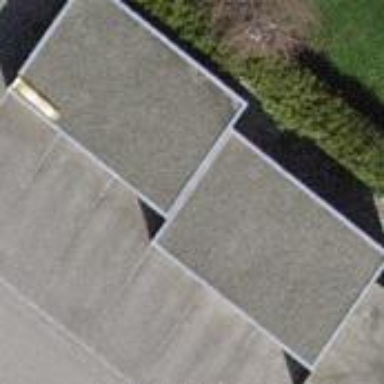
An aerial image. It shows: Garages with flat roofs.